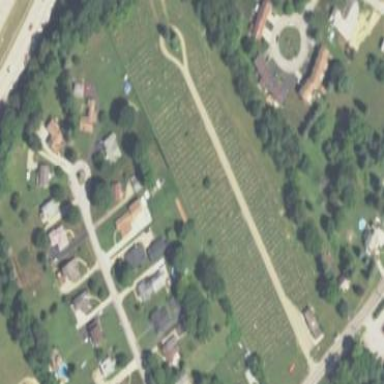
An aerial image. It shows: Graveyard.